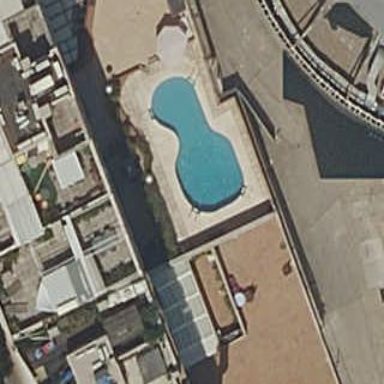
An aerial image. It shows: Swimming pool located in leisure land.